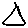
Label: triangle